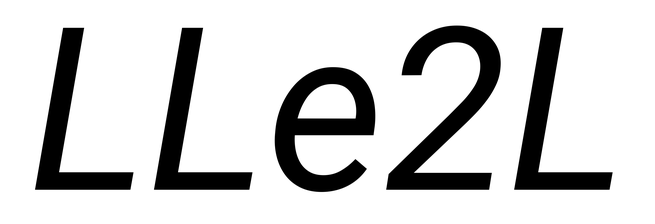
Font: Roboto-Italic_Italic